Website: walmart
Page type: address-validator
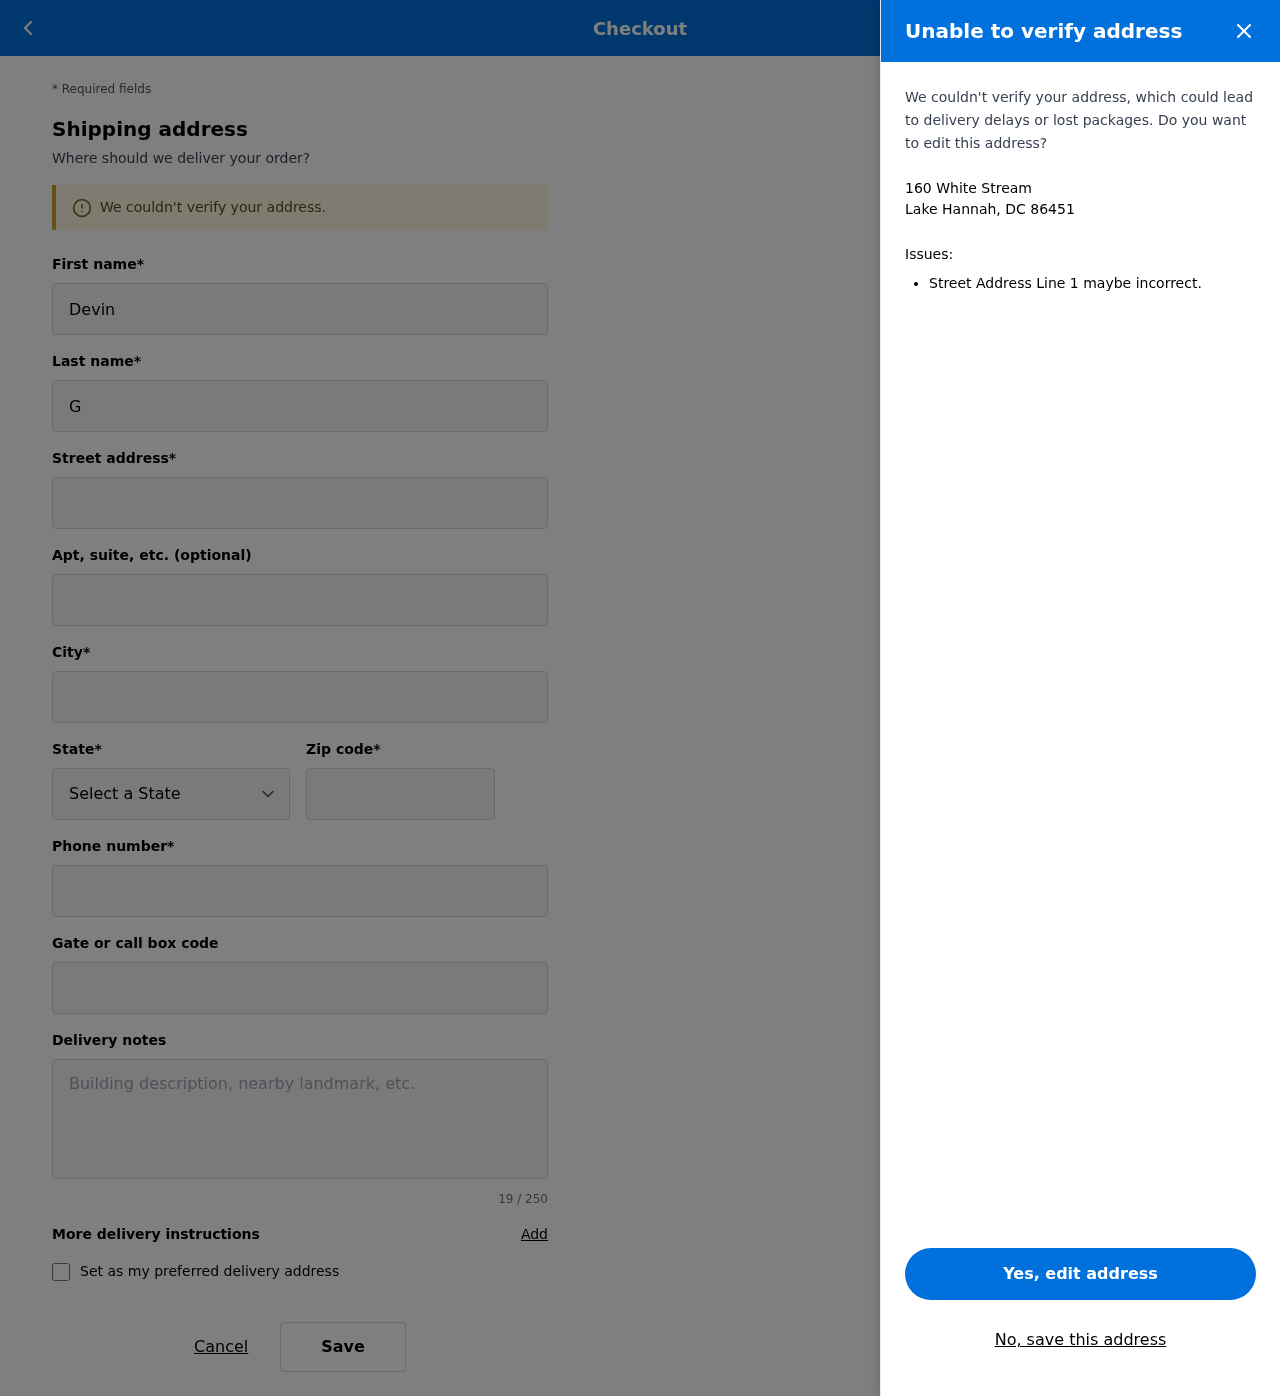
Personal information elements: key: PII_CITY_STATE_ZIP
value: Lake Hannah, DC 86451
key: PII_DELIVERY_INSTRUCTIONS
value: Leave at front door
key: PII_STATE_ABBR
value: DC
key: PII_STREET
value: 160 White Stream
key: PII_FIRSTNAME
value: Devin
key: PII_LASTNAME
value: Gray
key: PII_STREET2
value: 16623 Cheryl Plaza
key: PII_CITY
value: Lake Hannah
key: PII_POSTCODE
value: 86451
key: PII_PHONE
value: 9219736286
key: PII_SECURITY_CODE
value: AR05